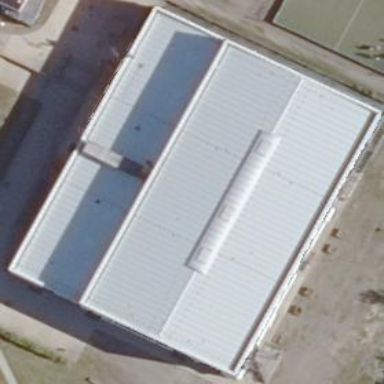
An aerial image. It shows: Building being used as sports hall.